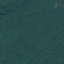
Land use / land cover: Forest